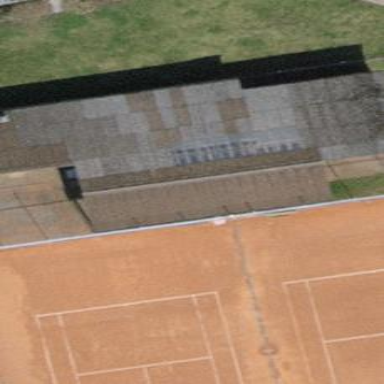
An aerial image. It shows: Tennis pavilion belonging to tennis club.